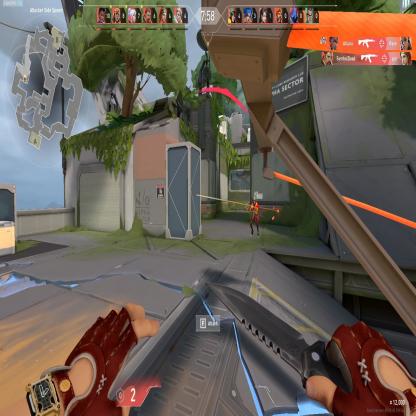
Label: enemy